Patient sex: F
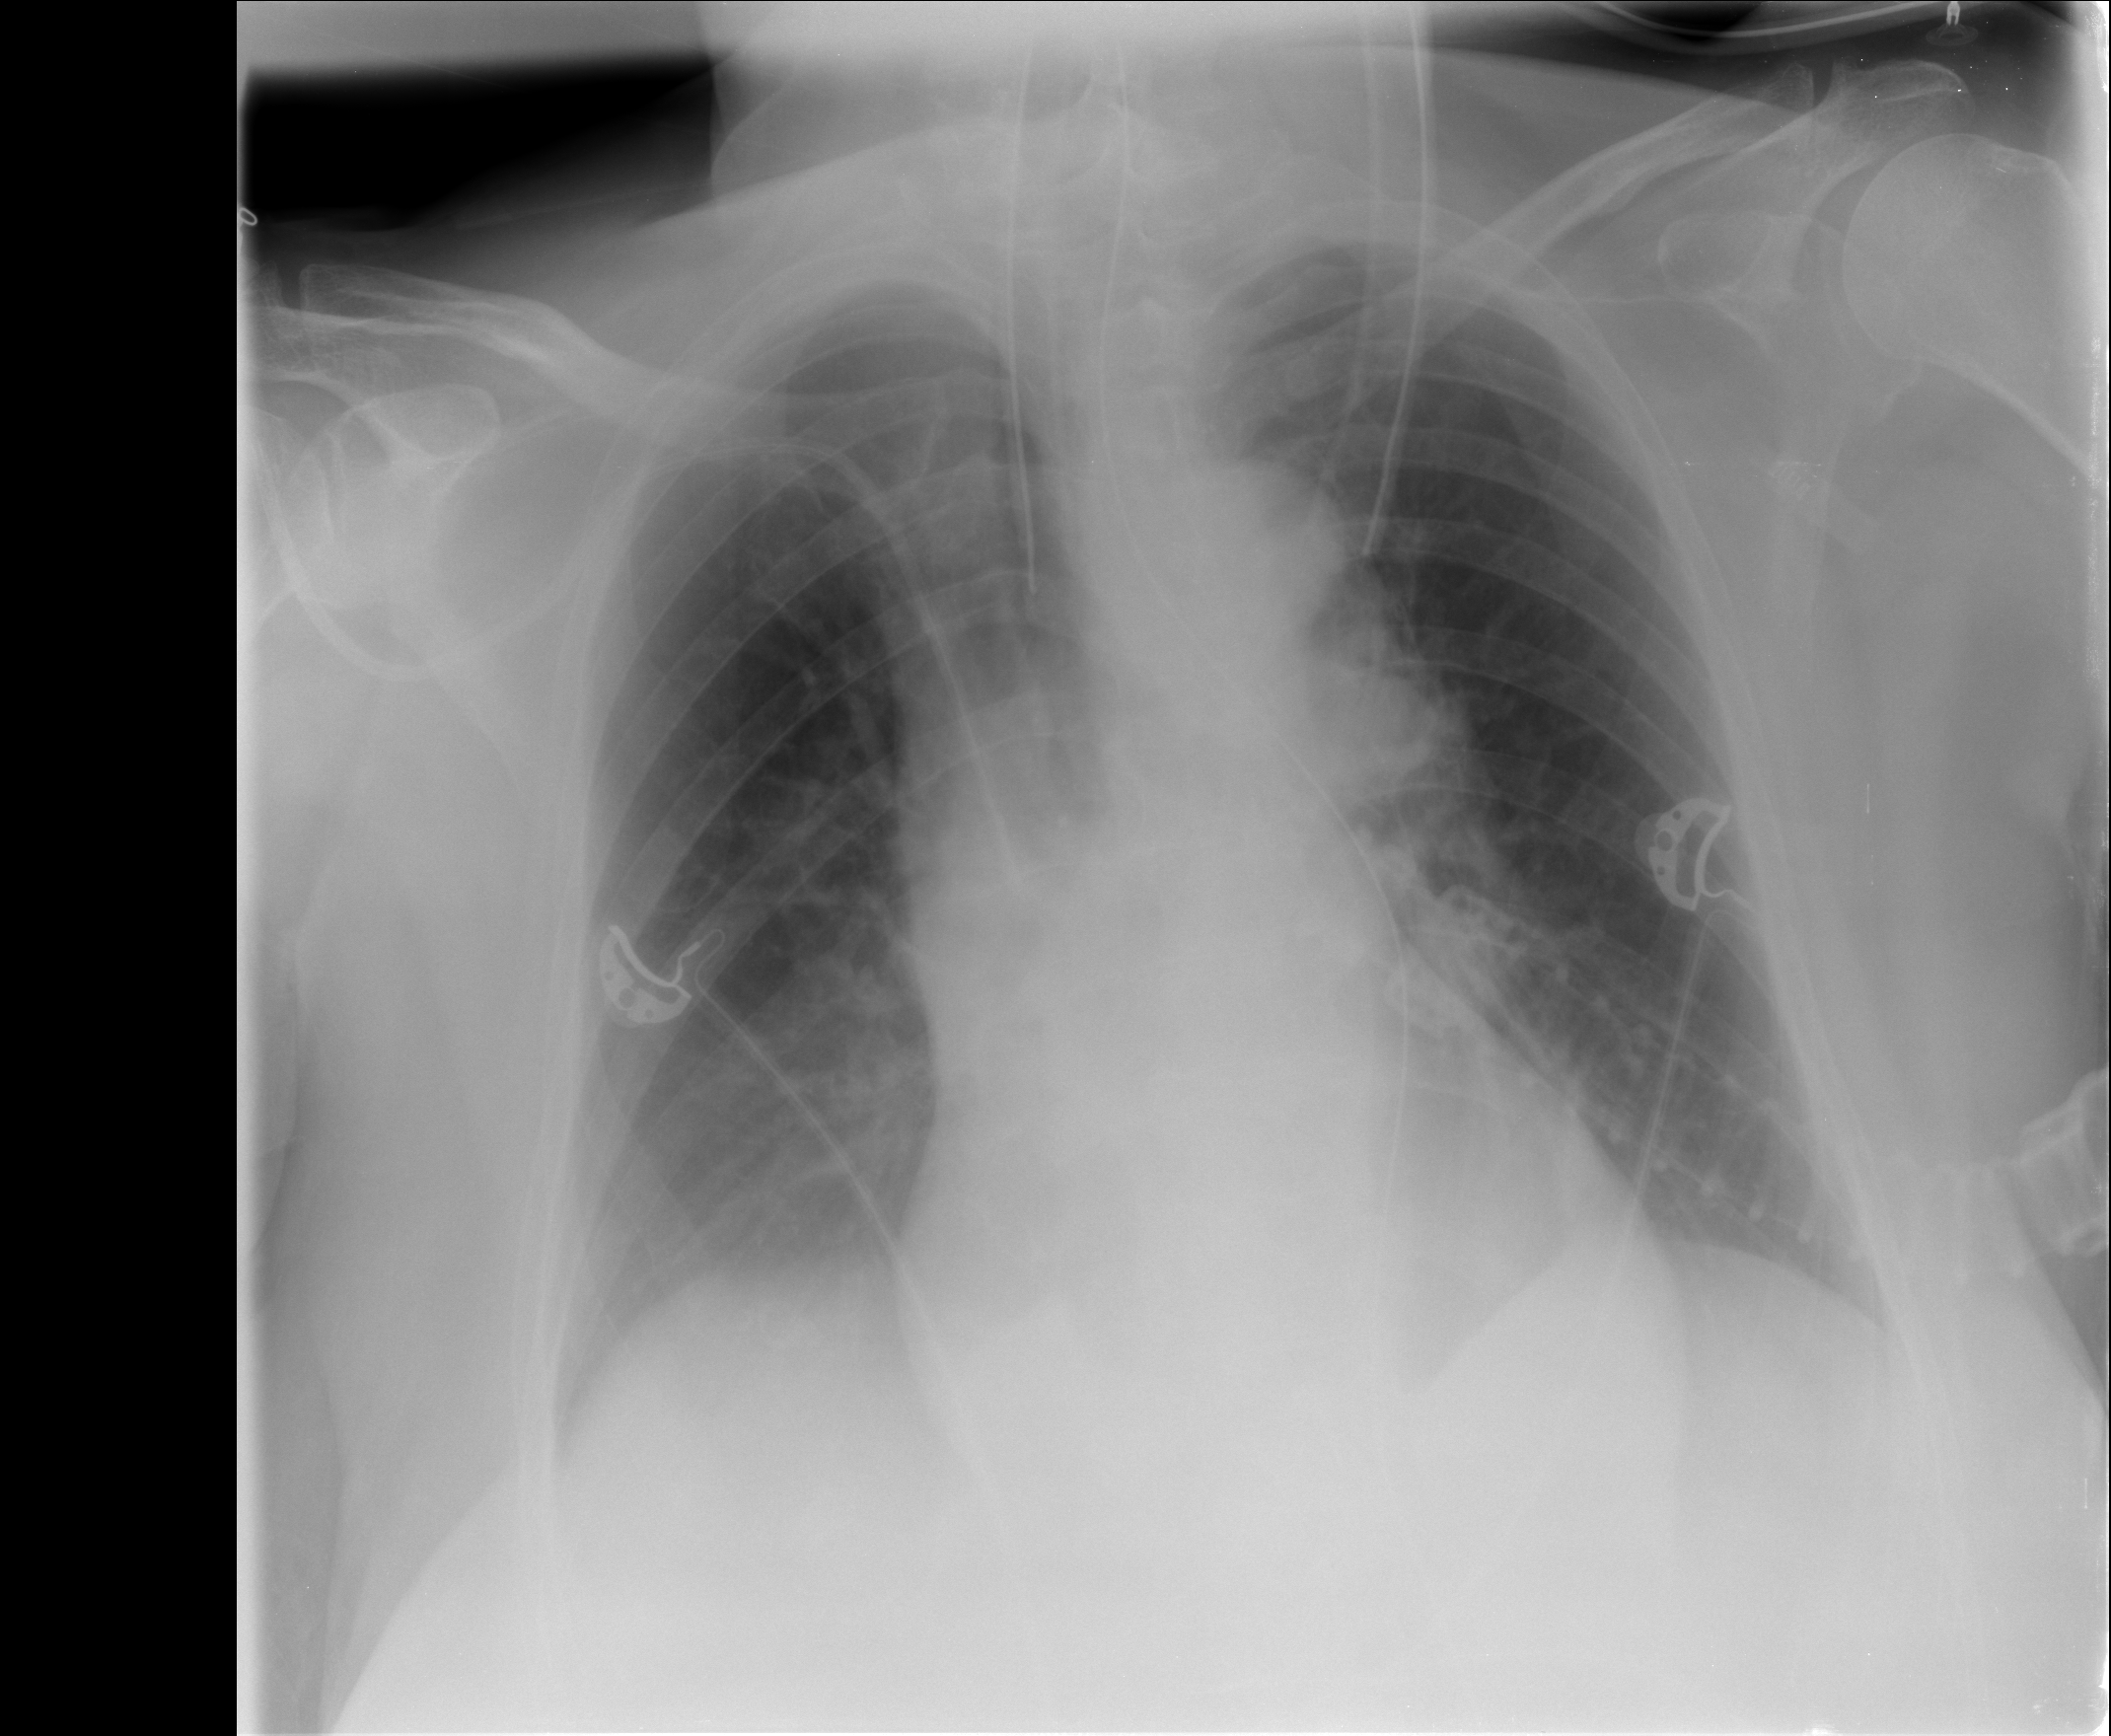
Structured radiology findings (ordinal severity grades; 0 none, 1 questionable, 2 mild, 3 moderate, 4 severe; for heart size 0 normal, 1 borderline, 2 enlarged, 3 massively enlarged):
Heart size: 0
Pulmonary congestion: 0
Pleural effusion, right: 2
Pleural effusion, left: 0
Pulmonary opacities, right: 0
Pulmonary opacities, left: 0
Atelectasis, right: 0
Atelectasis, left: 0